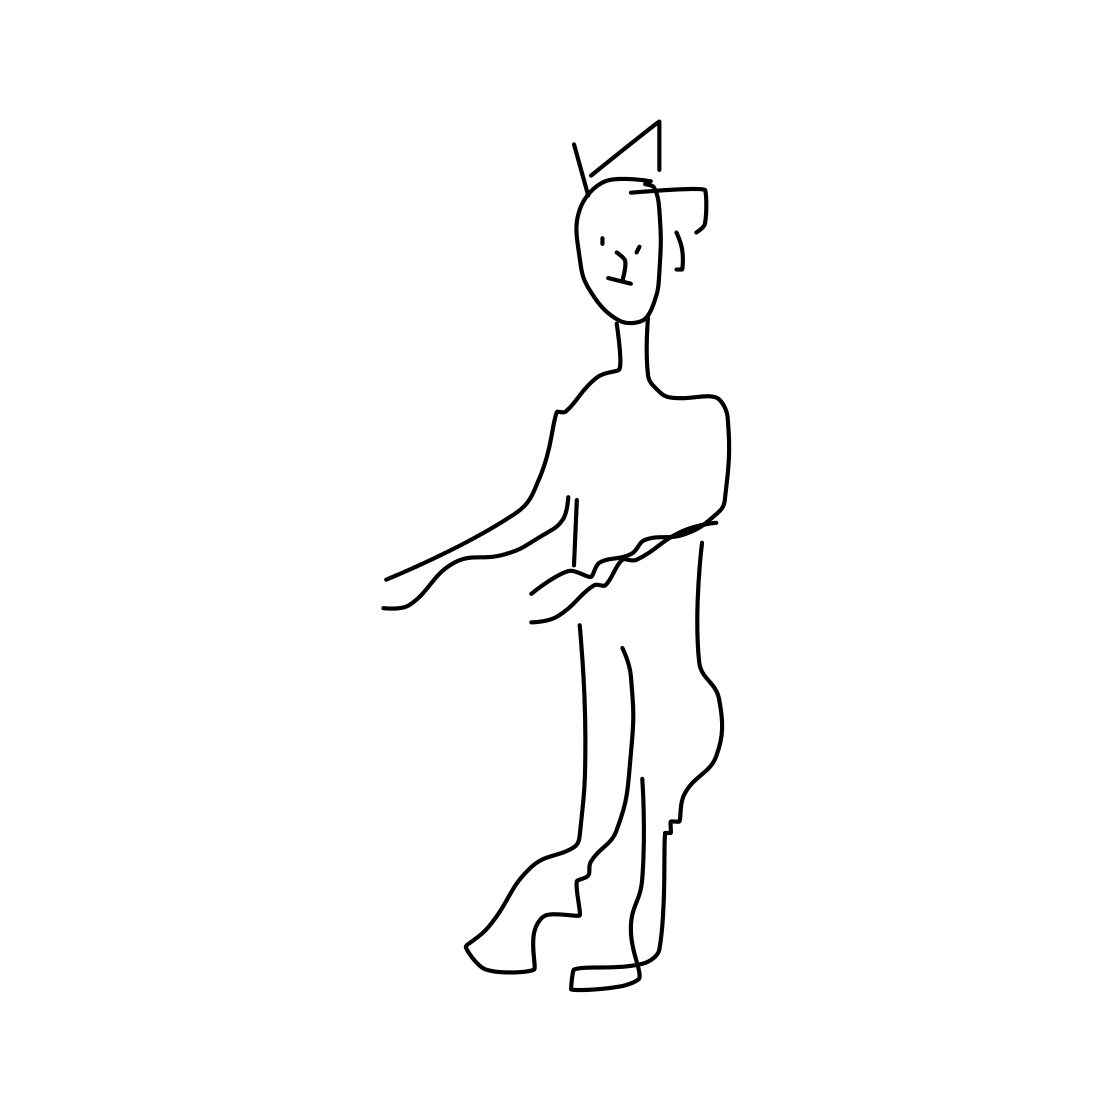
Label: person walking